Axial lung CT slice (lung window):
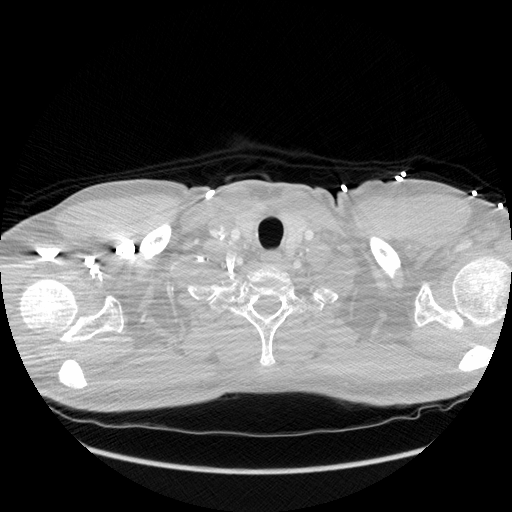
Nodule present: no